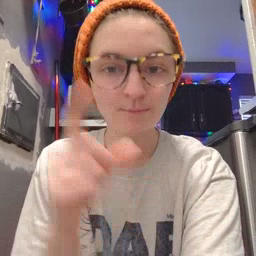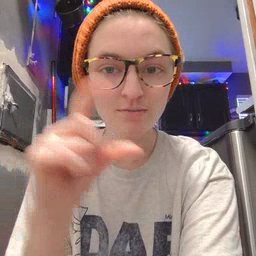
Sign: moon